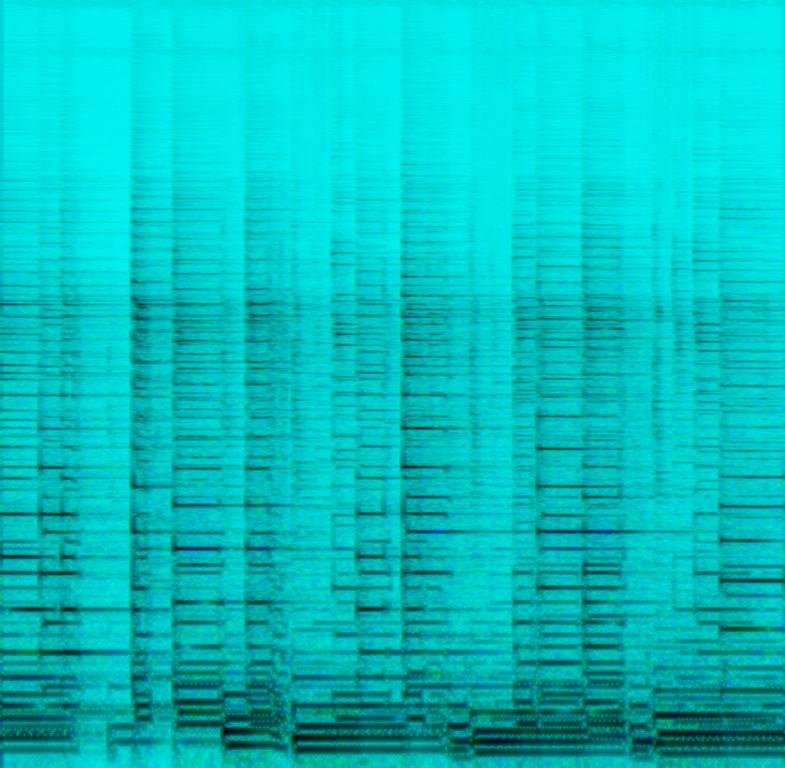
This is an instrumental progressive rock music piece. There is an electric guitar playing complex tunes and chords with a pitch shifting effect. There is a psychedelic feel to this track. Parts of this recording could be used in an advertisement jingle.